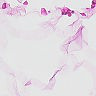
Metastatic tissue present: no